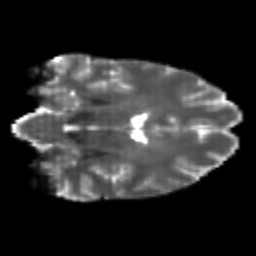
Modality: T2w
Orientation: coronal
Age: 22
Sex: female
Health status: healthy
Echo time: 0.074 s